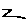
Label: zigzag